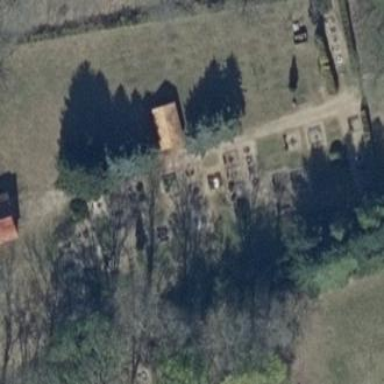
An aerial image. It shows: Cemetery.